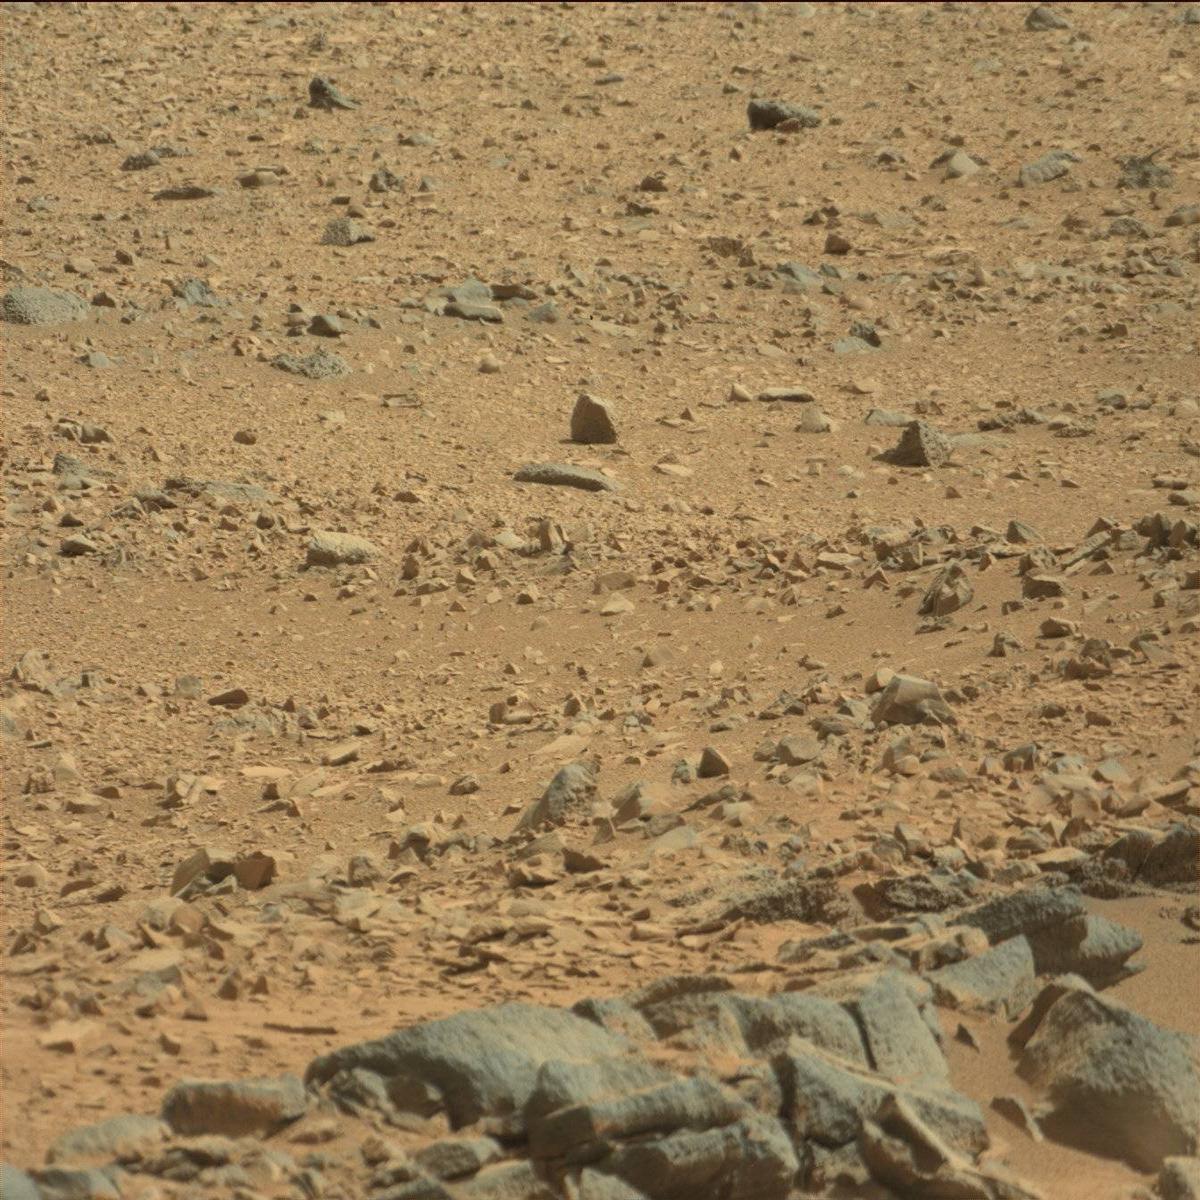
Terrain classes present: Bedrock, Rock, Sand / Soil